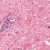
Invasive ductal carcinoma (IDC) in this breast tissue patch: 0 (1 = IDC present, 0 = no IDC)